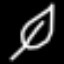
Label: leaf